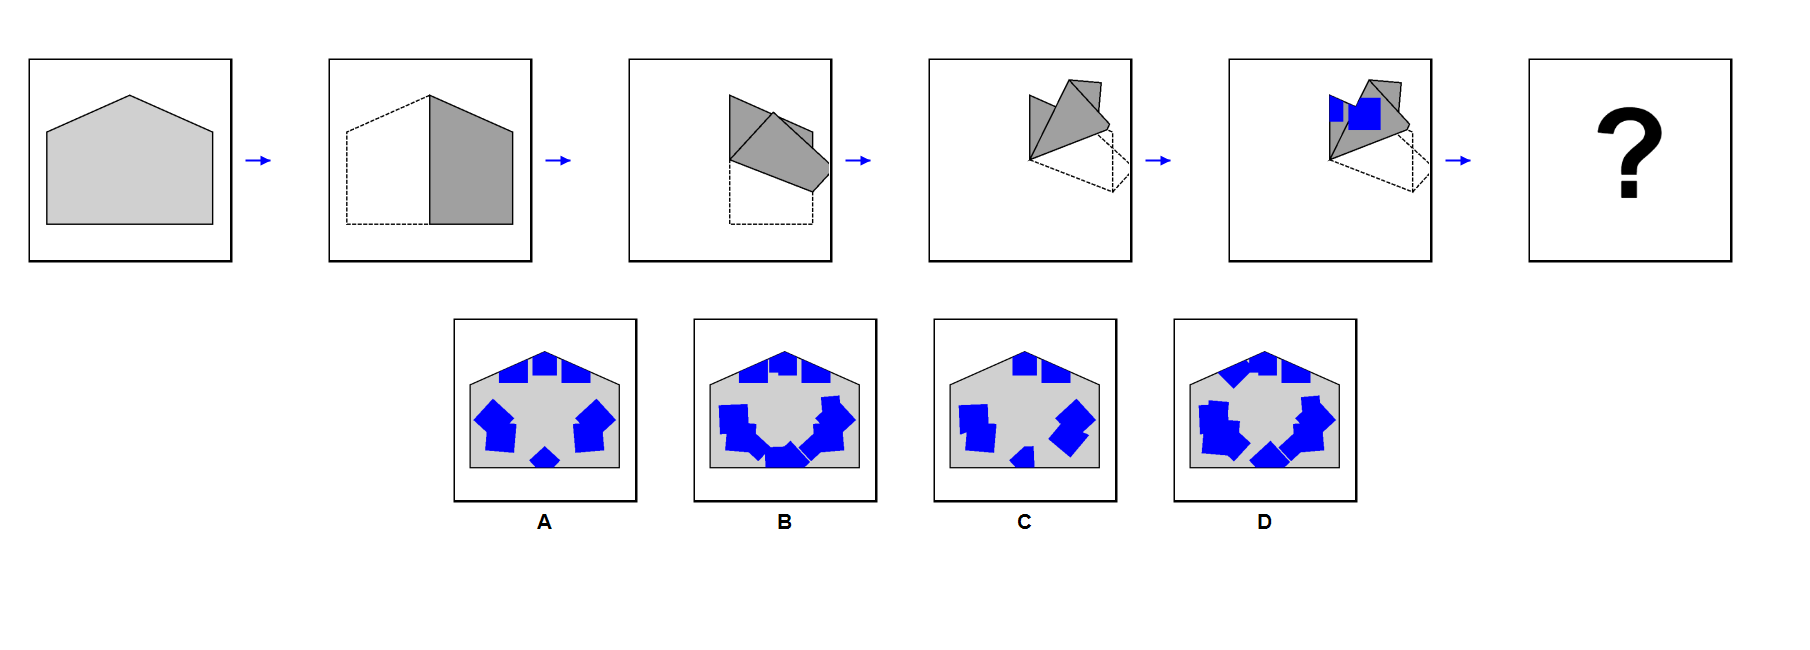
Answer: A